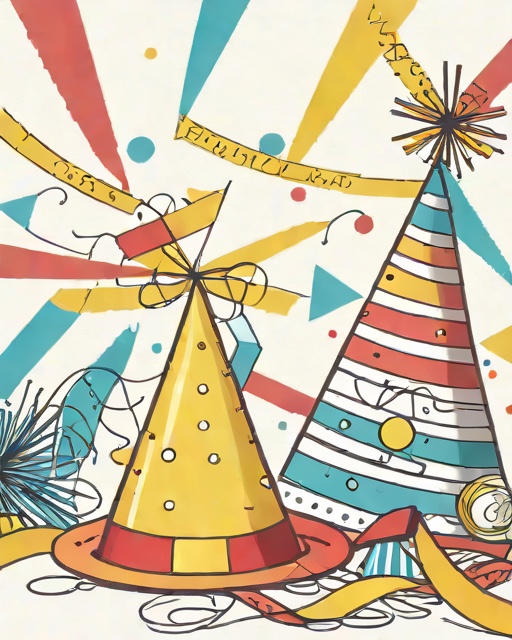
Category: Birthday